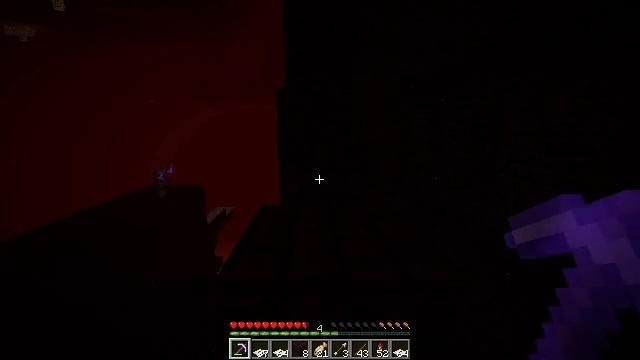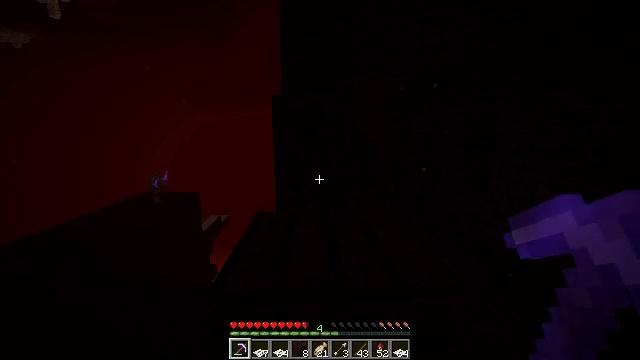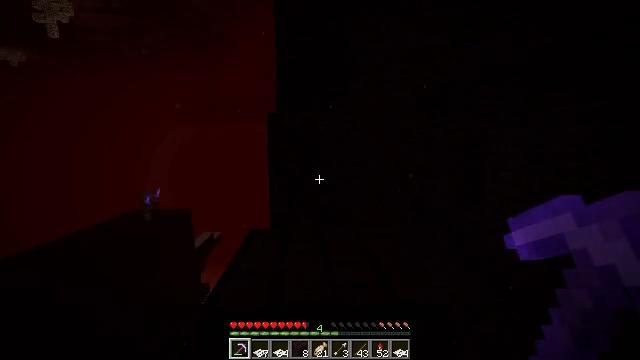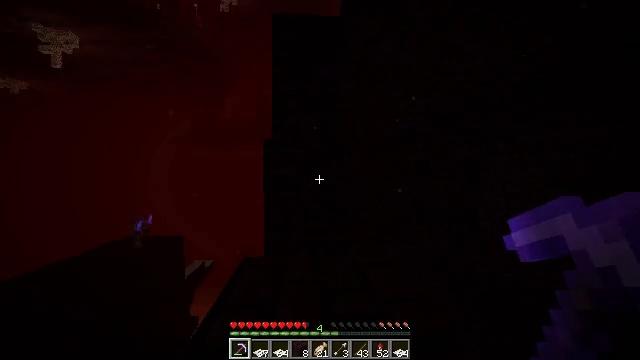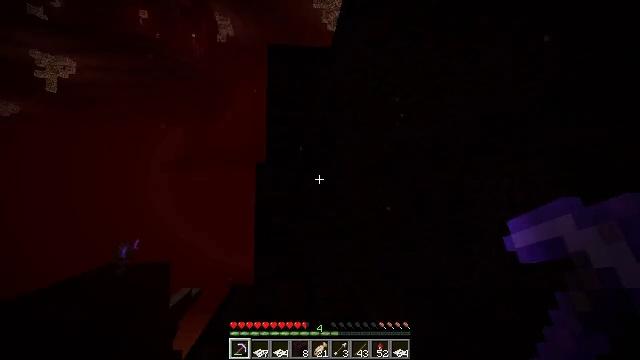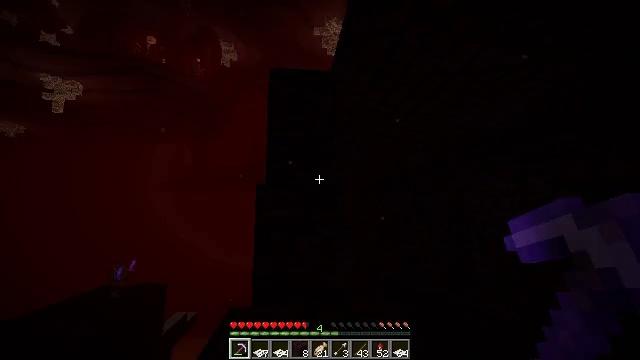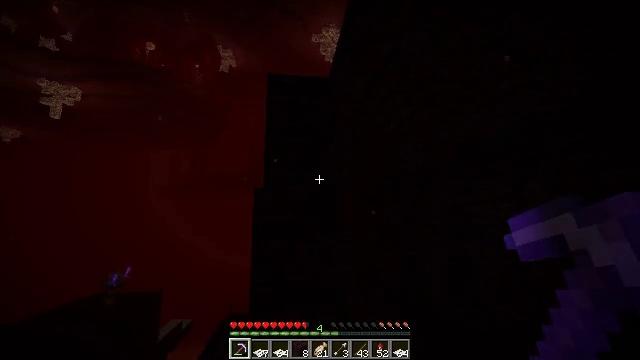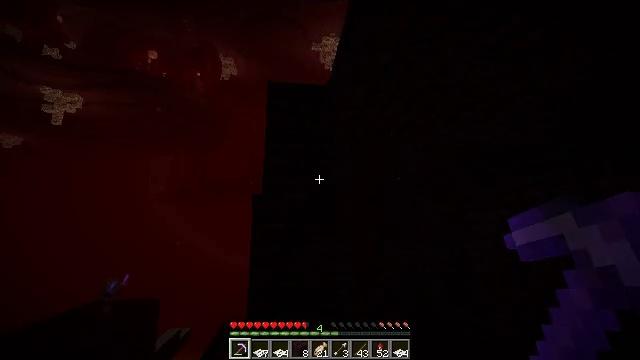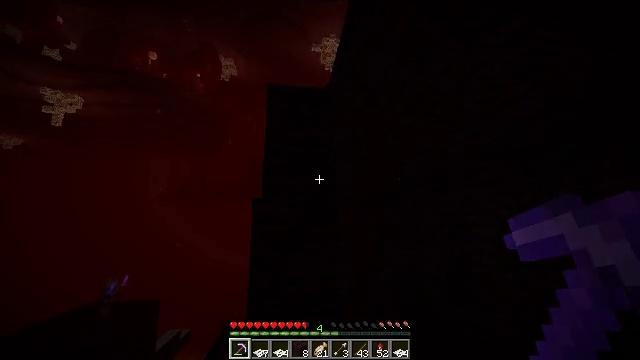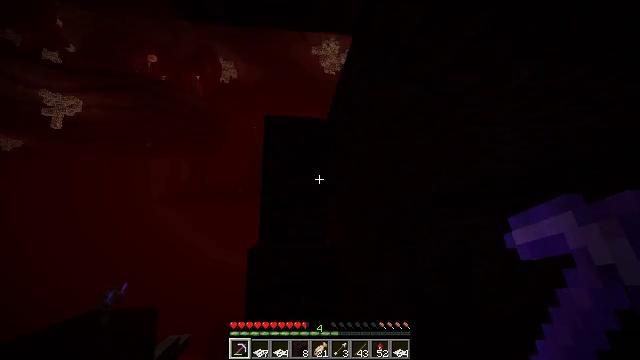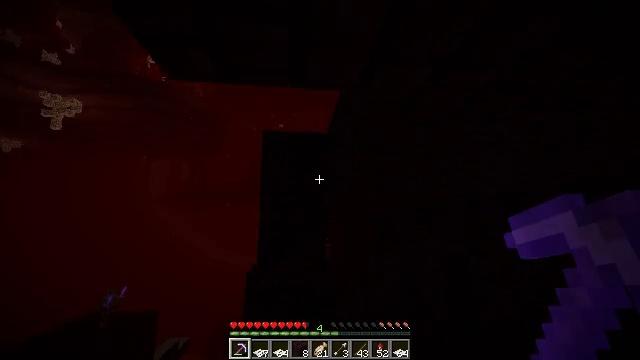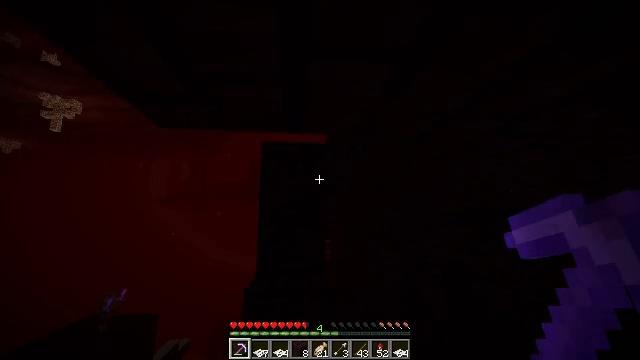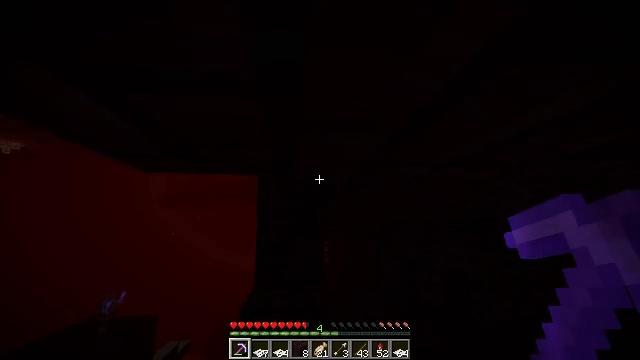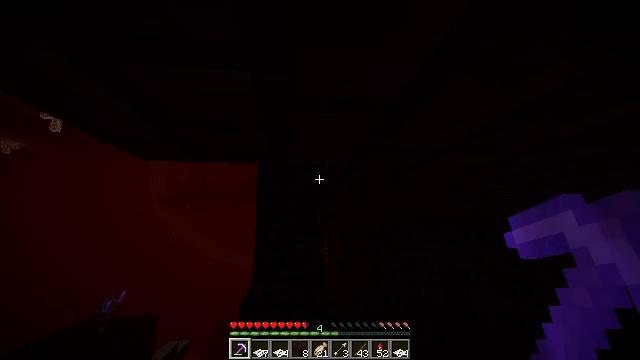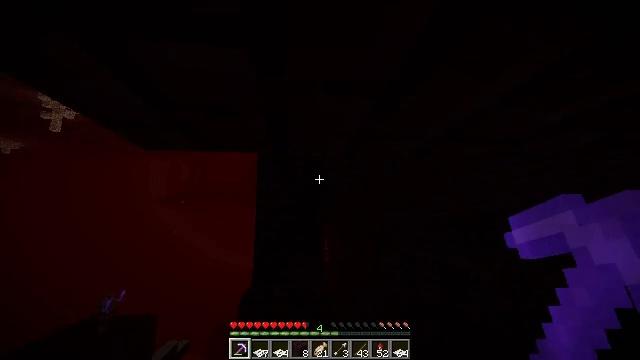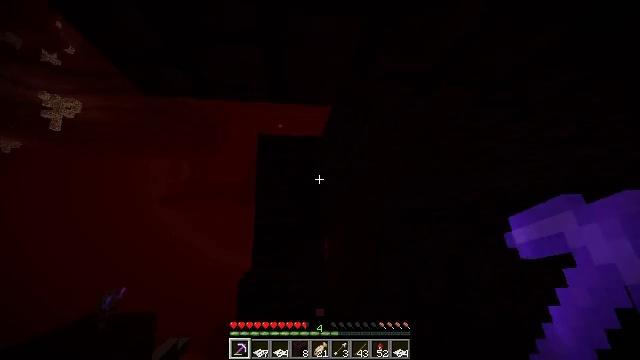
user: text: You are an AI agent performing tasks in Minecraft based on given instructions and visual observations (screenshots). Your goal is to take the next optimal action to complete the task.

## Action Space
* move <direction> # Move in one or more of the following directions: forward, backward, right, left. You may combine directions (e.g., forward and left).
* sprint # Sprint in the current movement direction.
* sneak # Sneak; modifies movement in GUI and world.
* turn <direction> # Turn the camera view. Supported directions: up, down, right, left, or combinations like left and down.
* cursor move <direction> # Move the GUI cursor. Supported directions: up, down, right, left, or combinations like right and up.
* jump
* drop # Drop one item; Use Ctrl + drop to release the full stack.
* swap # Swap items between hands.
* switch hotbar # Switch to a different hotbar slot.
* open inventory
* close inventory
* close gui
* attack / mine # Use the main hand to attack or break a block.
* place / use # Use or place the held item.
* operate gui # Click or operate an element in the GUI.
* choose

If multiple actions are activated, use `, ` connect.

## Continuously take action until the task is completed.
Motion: motion action
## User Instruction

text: Break the nether bricks in a fortress.
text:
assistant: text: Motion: turn up
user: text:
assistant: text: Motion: turn right and up
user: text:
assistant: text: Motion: turn right and up
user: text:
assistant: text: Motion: turn right and up
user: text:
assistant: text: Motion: turn up
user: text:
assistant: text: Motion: turn up
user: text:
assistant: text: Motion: move forward, turn up
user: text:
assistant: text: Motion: move forward, jump
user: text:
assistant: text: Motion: move forward, jump
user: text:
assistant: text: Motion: move forward, jump
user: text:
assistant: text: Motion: move forward, jump
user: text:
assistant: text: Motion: move forward
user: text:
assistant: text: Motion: move forward
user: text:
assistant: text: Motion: no_op
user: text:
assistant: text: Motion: no_op
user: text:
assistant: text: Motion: no_op
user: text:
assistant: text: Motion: no_op
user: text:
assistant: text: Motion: no_op
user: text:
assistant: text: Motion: turn up
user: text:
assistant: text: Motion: turn left and up
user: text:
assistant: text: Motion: turn up
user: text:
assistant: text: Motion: no_op
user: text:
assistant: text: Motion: no_op
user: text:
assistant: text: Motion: no_op
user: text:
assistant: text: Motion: turn left and up
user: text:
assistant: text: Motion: turn left and up
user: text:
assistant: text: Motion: turn left and up
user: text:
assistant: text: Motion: turn up
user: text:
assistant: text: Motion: turn left and up
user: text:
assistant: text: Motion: turn up